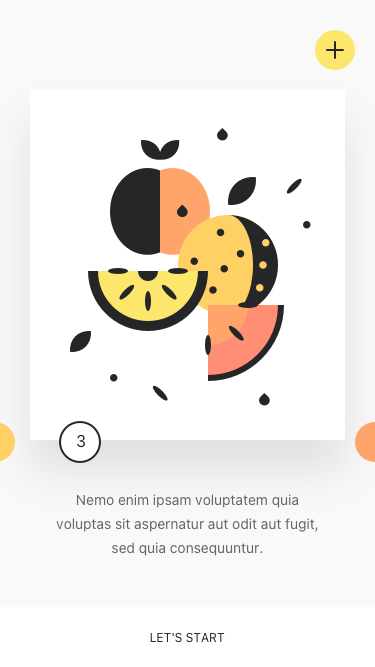
Text in this UI design:
3
Nemo enim ipsam voluptatem quia voluptas sit aspernatur aut odit aut fugit, sed quia consequuntur.
let's start